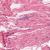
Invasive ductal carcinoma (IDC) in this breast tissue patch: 0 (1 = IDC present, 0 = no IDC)